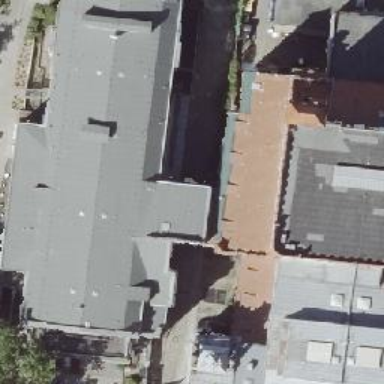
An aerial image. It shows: Cinema housed in theatre building.